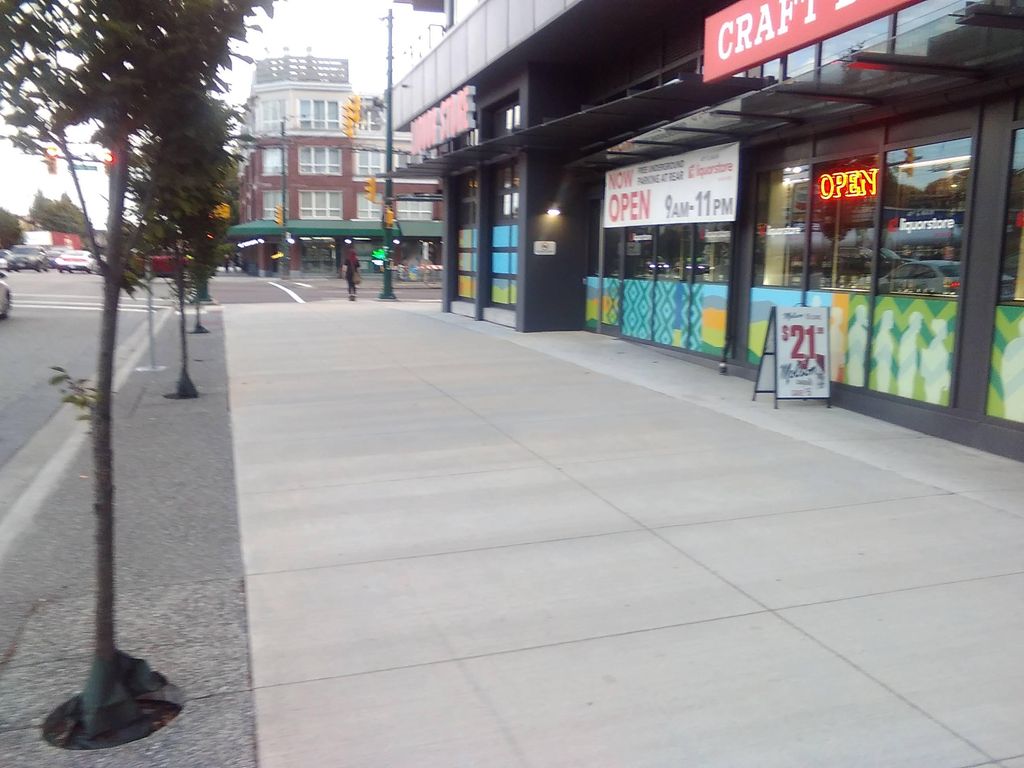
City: vancouver